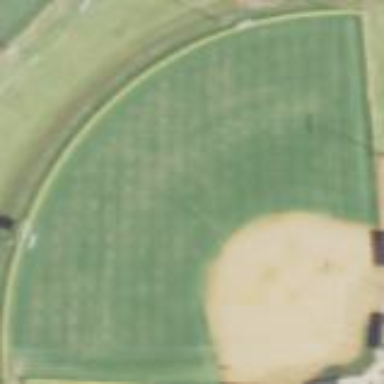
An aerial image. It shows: Baseball pitch with outfield fence and safety net.